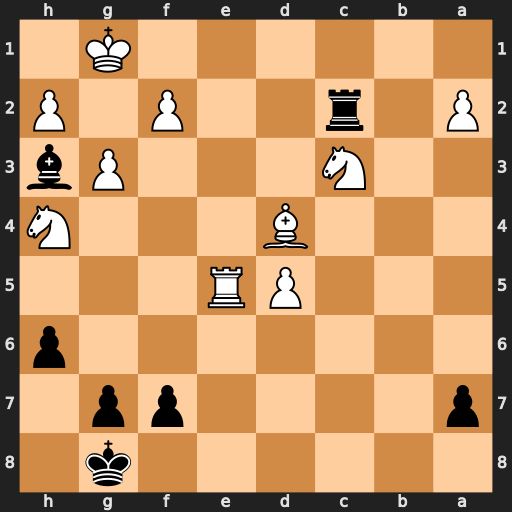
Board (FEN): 6k1/p4pp1/7p/3PR3/3B3N/2N3Pb/P1r2P1P/6K1
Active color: b
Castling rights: -
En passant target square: -
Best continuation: Rc1+ Nd1 Rxd1+ Re1 Rxe1#